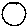
Label: circle